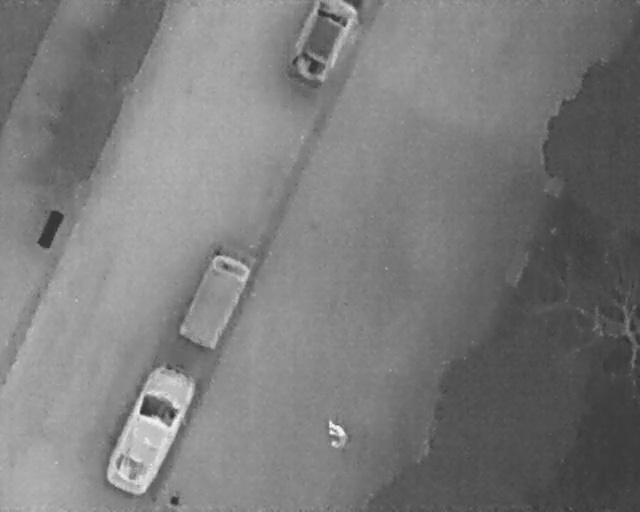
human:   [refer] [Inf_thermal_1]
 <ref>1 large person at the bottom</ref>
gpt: <box>[[50, 82, 55, 87, 2]]</box>